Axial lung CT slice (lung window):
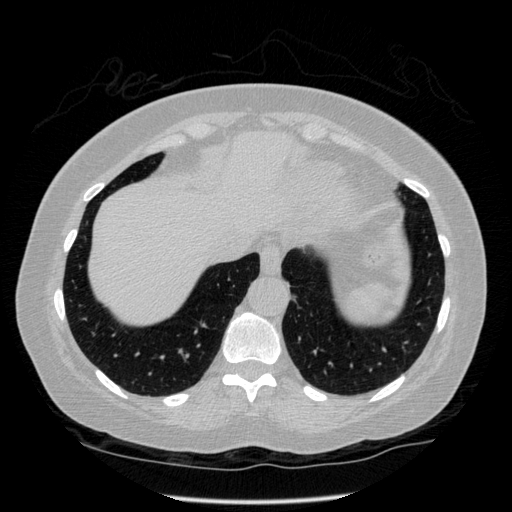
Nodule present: no